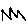
Label: zigzag